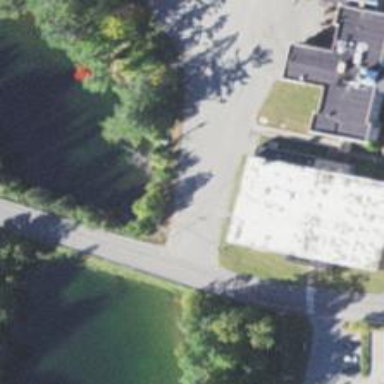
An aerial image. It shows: Parking space.